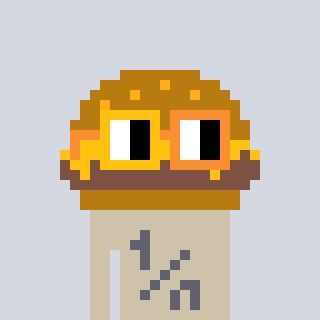
a pixel art character with square yellow and orange glasses, a burger-shaped head and a bege-colored body on a cool background